Question: I'm trying to make this thing for 2 days, and I don't see how to resolve it. Explanation:
I remake the navigation interface of an application and I would like to use the Google UI guidelines for the best. So I want to include a two-pane fragments (aka. "master / detail flow") within a fragment tabs navigation! And here is the problem.
I tried this using the samples provided by the newest ADT plugin (for the both simple tab activity and master/detail. I tried using the ActionBarSherlock library too. But none of my tries had got a functional activity.
I explore the web since 4 or 5 hours, seeking for something approaching the solution I'm looking for. Is someone has a little idea of how two make it possible?
Thanks by advance for your time!
Here is a mounting of what this can render. The tabs manage two or more fragments, and in one of the fragment's tab, there are two other fragments.

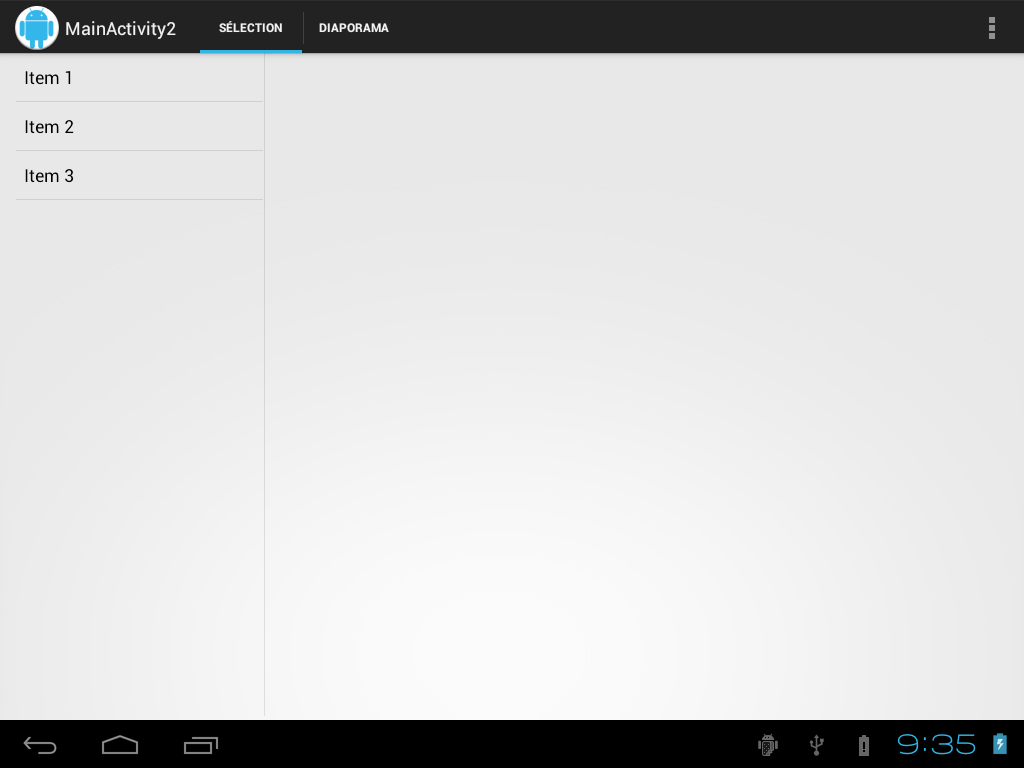
Answer: I tried doing something similar to this before. Unfortunately Android does not support embedded fragments.
When you click on a tab it launches a single fragment. Inside of this single fragment you have two more fragments (the master (side navigation) fragment and detail fragment). This is not natively supported by Android and the lifecycle of each fragment will conflict with each other and give you run-time (force-close) errors.
There are two workarounds for this.
First, you can manipulate each of the embedded fragments' lifecycles by explicitely saving and restoring it's state but this is complicated and will probably lead to more errors and headaches.
The second a preferred solution is to replace the two embedded fragments with a frame layout inside of a single fragment. Each frame will contain a view and you can swap views in an out of the frames. This will hurt performance if too many views are used. If the views remain relatively simple then it won't slow things down too much.
Possibly you can reconsider the entire design and simplify it. I.E. Just use Tabs+One level fragments or use the master-detail layout without tabs.
Hope this helps!